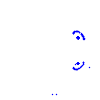
Particle: proton